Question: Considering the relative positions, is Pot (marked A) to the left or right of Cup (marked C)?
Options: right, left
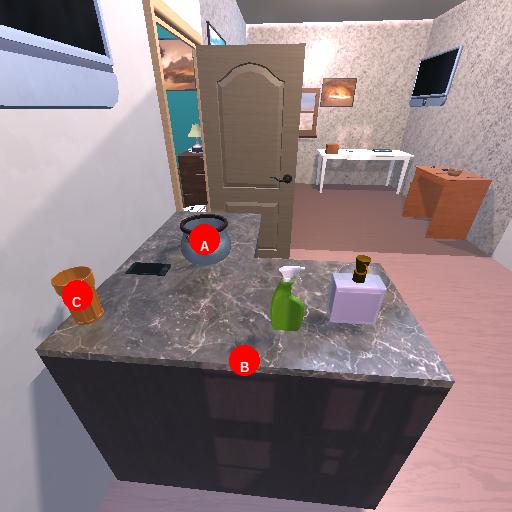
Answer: right